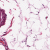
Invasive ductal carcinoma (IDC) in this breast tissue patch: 0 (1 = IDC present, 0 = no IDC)